Question: I have created a WCF REst web service with C# where i'm trying to upload a blob in the local Azure Storage Account. I created a FileUpload control and a button so that i can choose the file to be uploaded, but i am unable to upload..
Here's my code:
'''
public class Service : IService
{
[WebInvoke(Method = "POST", UriTemplate = "Upload", ResponseFormat =
WebMessageFormat.Json)]
public void Upload(string path)
{
// Retrieve storage account from connection string.
CloudStorageAccount storageAccount = CloudStorageAccount.Parse(
CloudConfigurationManager.GetSetting("StorageConnection"));
// Create the blob client.
CloudBlobClient blobClient = storageAccount.CreateCloudBlobClient();
//Get the reference of the container in which the blobs are stored
CloudBlobContainer container = blobClient.GetContainerReference("upload");
//Set the name of the uploaded document to a unique name
string docName = "Document_" + Guid.NewGuid().ToString() + ".txt";
//Get the blob reference and set its metadata properties
CloudBlockBlob blockBlob = container.GetBlockBlobReference(docName);
using (var fileStream = System.IO.File.OpenRead(path))
{
blockBlob.UploadFromStream(fileStream);
}
}
'''
Then in my web form, i have the following design:
'''
<body>
<form id="form1" runat="server">
<div>
<asp:FileUpload ID="uplFileUpload" runat="server" />
<br /><br />
</div>
<asp:Button ID="btnUpload" runat="server" Text="Upload"
onclick="btnUpload_Click" />
<asp:Button ID="btnDisplayBlobs" runat="server" Text="Display Blobs"
onclick="btnDisplayBlobs_Click" />
<br />
<p>
<asp:Label ID="lblURIs" runat="server" Text=""></asp:Label>
</p>
</form>
'''
And finally here's the code for when i click my button:
'''
public partial class WebClient : System.Web.UI.Page
{
protected void Page_Load(object sender, EventArgs e)
{
}
protected void btnUpload_Click(object sender, EventArgs e)
{
Service blob = new Service();
if (uplFileUpload.HasFile)
{
blob.Upload(uplFileUpload.PostedFile.FileName);
}
}
'''
This is the error i get:

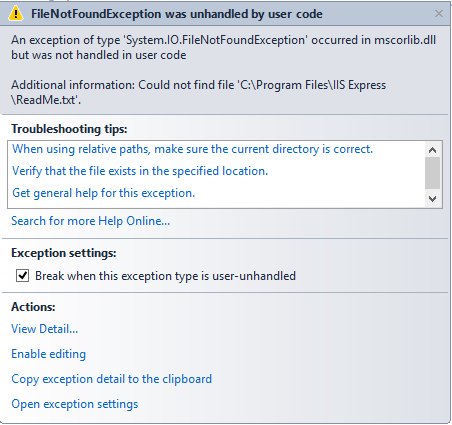
Answer: You are mixing classic asp.net and a rest service. In you code you do a not to a asp.net form and then call in the serverside code a rest service. You need to handle the post in your asp.net code, or do a call to you rest service by posting the file there. The filename you have as entry point to you rest service will definitely not work because you are getting the file from you local service drive by referencing the path: System.IO.File.OpenRead(path) of the calling party. This will only work if you do a call locally (localhost).